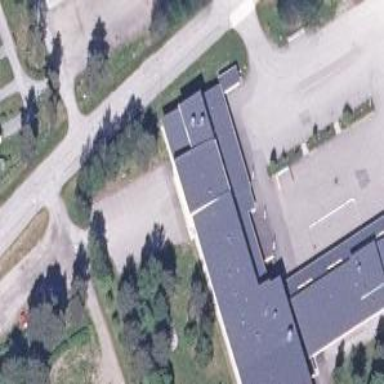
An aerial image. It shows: School building.